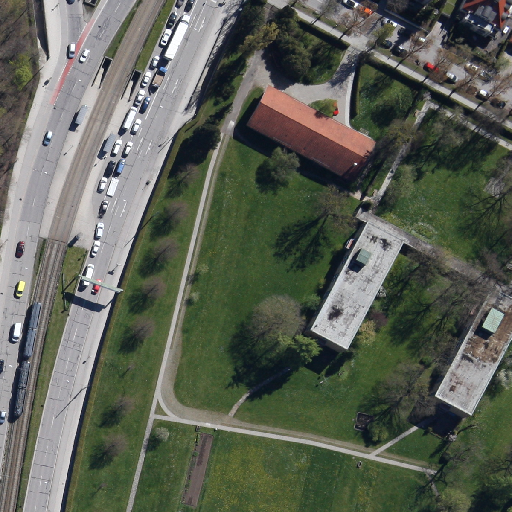
Referring expression: impervious surface